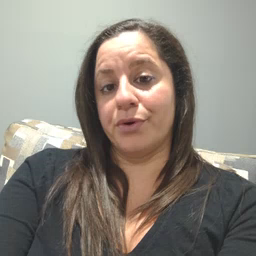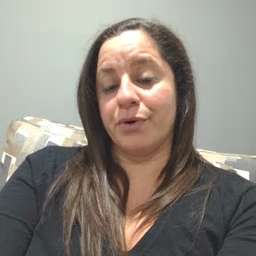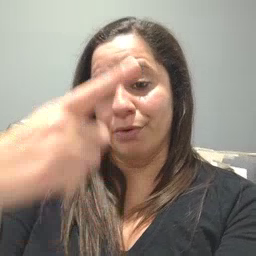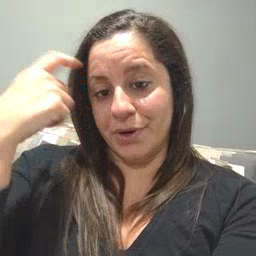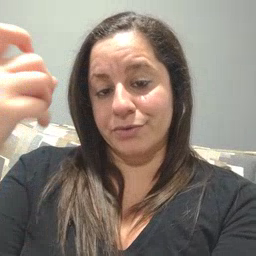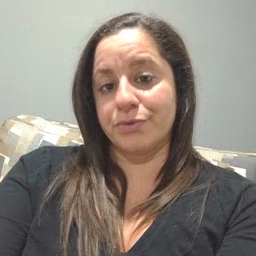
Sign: because